Field crop: maize
Growth stage: 2
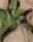
Species: atriplex